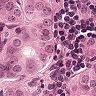
Metastatic tissue present: yes